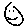
Label: smiley face